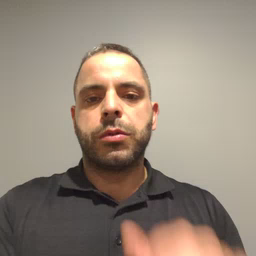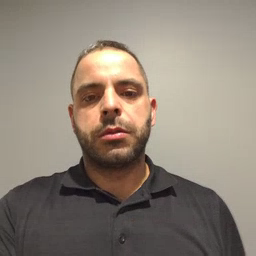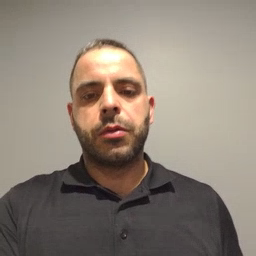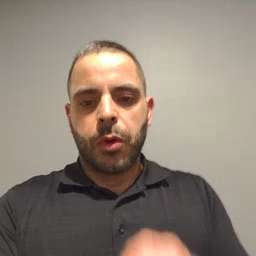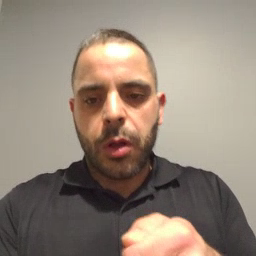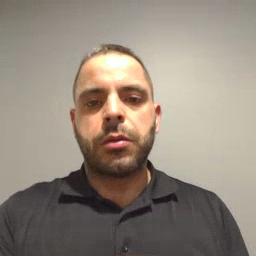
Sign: drawer